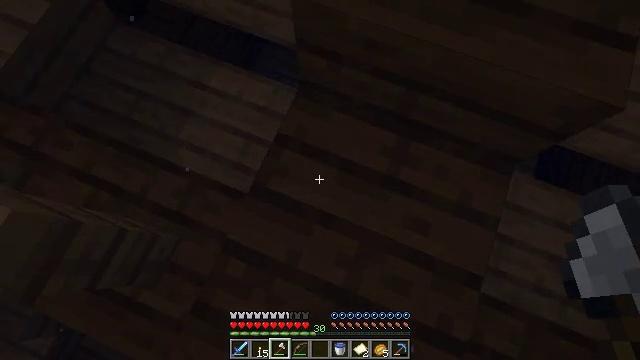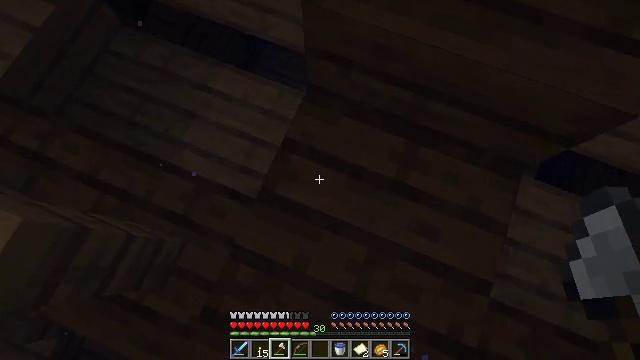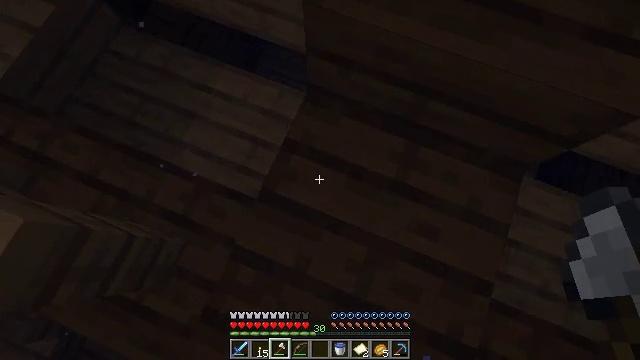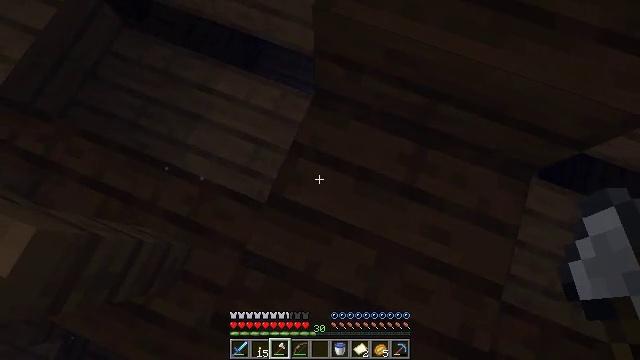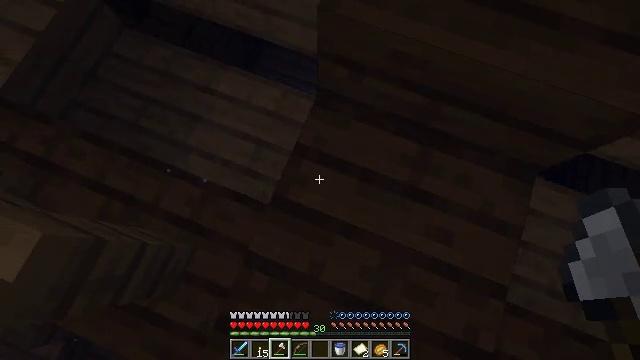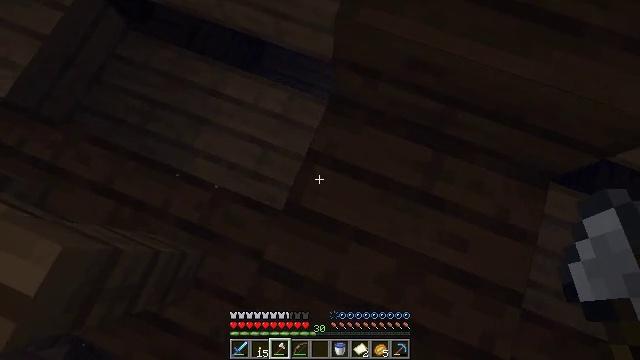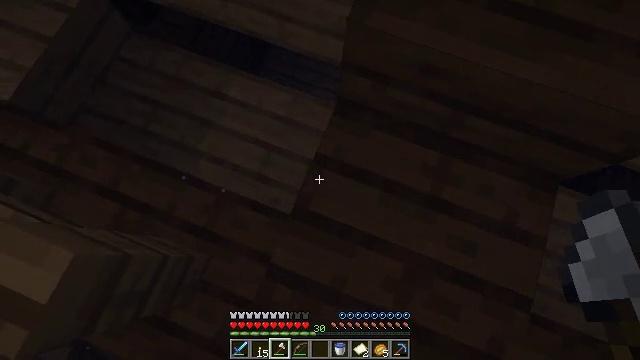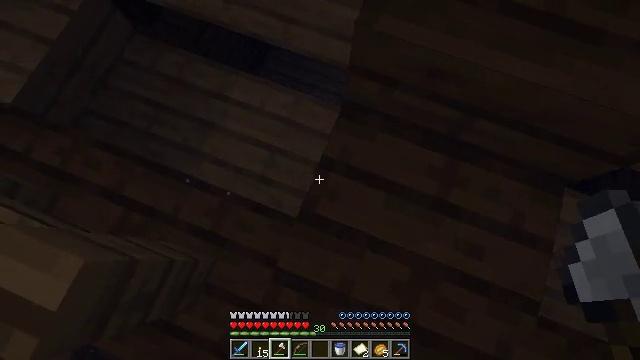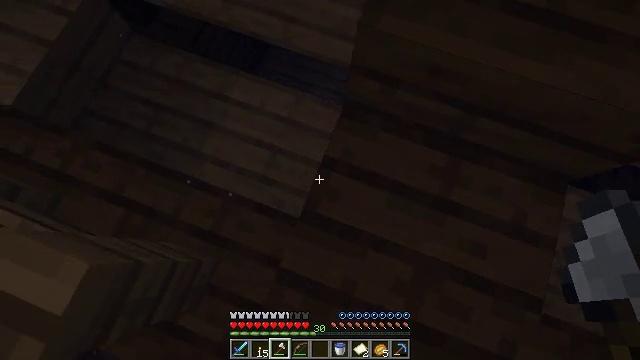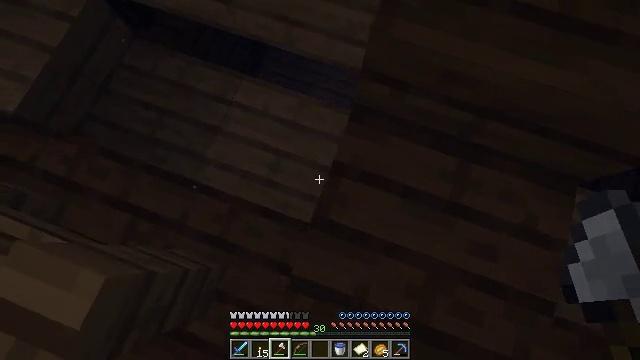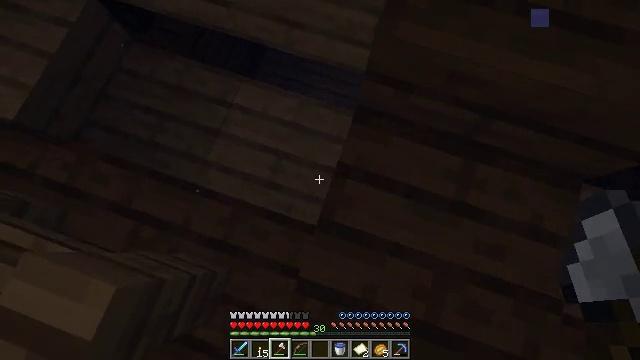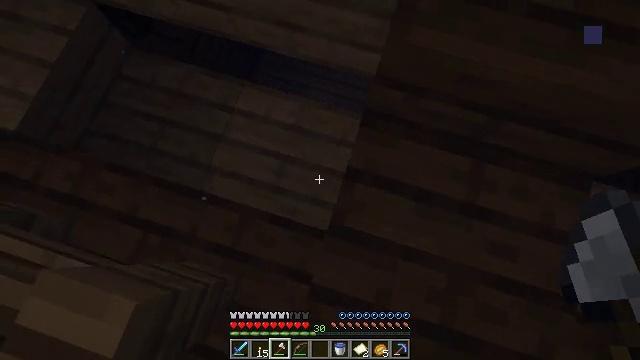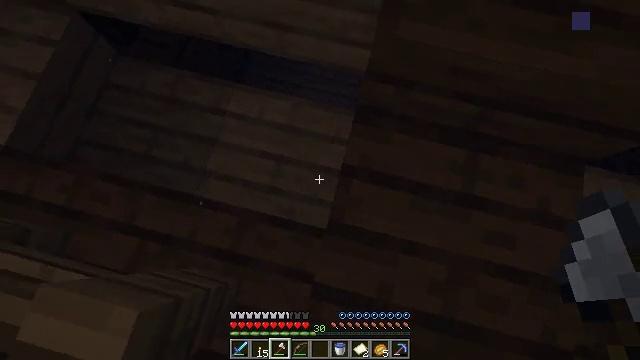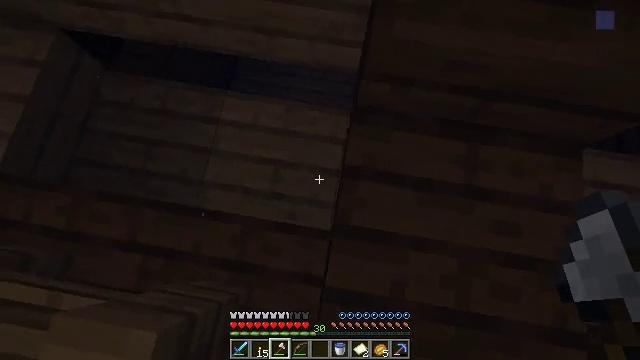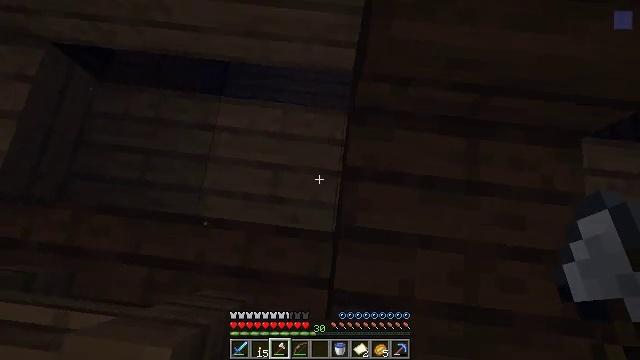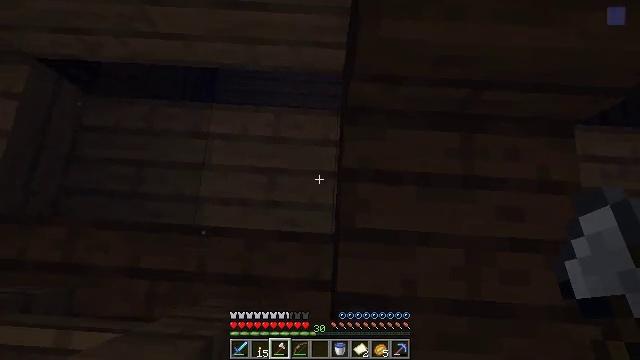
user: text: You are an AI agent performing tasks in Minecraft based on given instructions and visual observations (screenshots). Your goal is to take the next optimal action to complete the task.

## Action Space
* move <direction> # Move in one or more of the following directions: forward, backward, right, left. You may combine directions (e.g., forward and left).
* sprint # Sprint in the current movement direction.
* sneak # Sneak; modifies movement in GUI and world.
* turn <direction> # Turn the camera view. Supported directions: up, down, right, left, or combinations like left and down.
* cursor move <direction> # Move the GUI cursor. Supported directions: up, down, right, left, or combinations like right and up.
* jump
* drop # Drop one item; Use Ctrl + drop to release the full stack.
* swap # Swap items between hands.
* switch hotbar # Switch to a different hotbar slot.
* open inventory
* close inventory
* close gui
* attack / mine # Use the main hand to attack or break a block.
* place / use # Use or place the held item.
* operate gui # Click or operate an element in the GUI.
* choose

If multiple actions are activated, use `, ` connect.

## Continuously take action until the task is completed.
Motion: motion action
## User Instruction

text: Break the spruce slab from a structure.
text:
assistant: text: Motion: move forward and move left, sneak
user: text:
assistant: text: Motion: move forward and move left, sneak
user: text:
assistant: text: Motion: move forward and move left, sneak
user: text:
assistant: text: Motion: move forward and move left, sneak
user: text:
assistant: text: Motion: move forward and move left, sneak
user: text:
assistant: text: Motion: move forward and move left, sneak
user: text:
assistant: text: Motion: move forward and move left, sneak
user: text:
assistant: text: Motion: move forward and move left, sneak
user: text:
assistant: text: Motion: move forward and move left, sneak
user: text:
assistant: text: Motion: move forward and move left, sneak, turn right
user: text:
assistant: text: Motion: move forward and move left, sneak, turn right
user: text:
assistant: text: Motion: move forward and move left, sneak, turn right
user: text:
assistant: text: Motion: move forward and move left, sneak, turn right
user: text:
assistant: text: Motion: move forward and move left, sneak, turn right
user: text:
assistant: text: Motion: move forward and move left, sneak, turn right
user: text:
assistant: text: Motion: move forward and move left, sneak, turn right
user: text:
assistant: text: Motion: move forward and move left, sneak, turn right
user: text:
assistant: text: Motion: move forward and move left, sneak, turn right
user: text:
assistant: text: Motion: move forward and move left, sneak, turn right
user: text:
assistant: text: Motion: move forward and move left, sneak, turn right
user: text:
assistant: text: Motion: move forward and move left, sneak, turn right
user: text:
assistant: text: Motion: move forward and move left, sneak, turn right
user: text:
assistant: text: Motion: move forward and move left, sneak, turn right
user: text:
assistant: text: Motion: move forward and move left, sneak
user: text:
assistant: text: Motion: move forward and move left, sneak
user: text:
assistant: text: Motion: move forward and move left, sneak, turn right
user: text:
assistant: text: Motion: move forward and move left, sneak, turn right
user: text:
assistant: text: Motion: move forward and move left, sneak, turn right
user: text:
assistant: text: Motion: move forward and move left, sneak, turn right
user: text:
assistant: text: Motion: move forward and move left, sneak, turn right